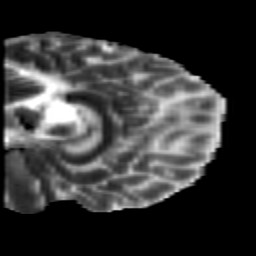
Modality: MD
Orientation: sagittal
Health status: healthy
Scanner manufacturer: siemens
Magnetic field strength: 3 T
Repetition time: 10 s
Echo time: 0.092 s